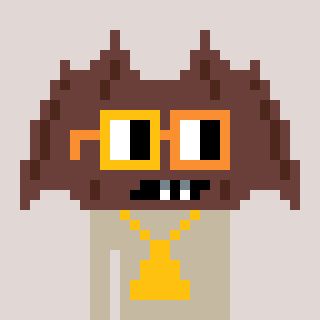
a pixel art character with square yellow and orange glasses, a bat-shaped head and a bege-colored body on a warm background